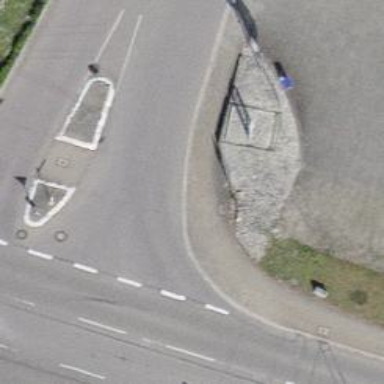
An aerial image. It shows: Unmarked crossing on the road.